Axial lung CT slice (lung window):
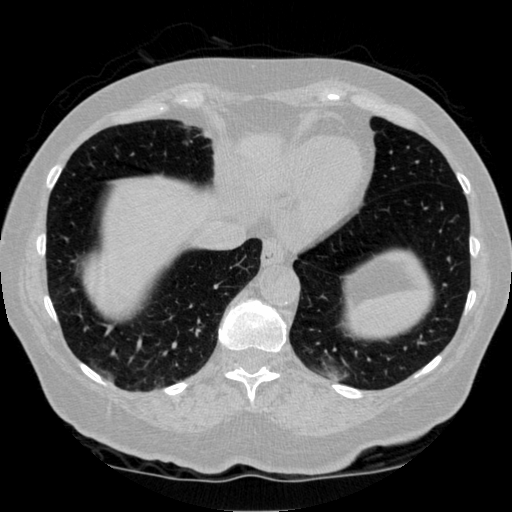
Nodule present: no